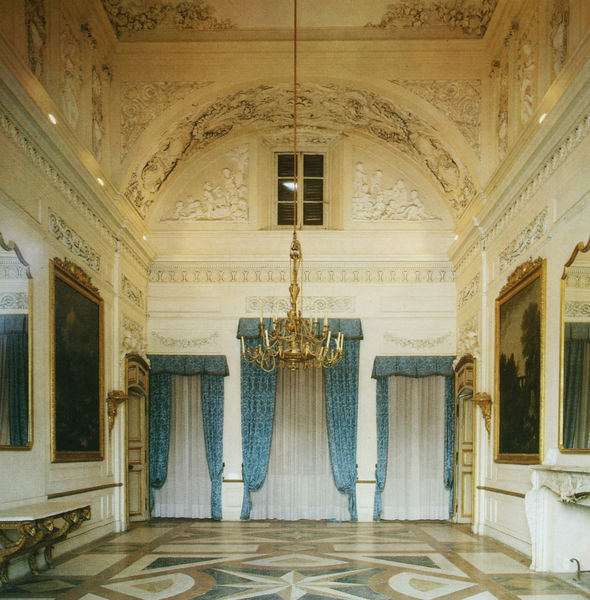
Titel: Sala Grande
Künstler: Ennemond-Alexandre Petitot
Standort: Colorno
Institution: Palazzo Ducale
Schlagwörter: blau, gemälde, schatten, weiß, gelb, ocker, braun, bunt, fenster, glas, licht, marmor, raum, tisch, tür, türkis, zimmer, schloss, beige, malerei, ornament, architektur, barock, rahmen, stein, bild, innenraum, möbel, spiegel, vorhang, spiegelung, boden, gold, interieur, stoff, decke, drei, girlande, kamin, rund, relief, bilder, ecke, kaminsims, bogen, türen, leer, bank, cremefarben, saal, figuren, rundbogen, thron, dekoration, gardine, gardinen, vorhänge, ornamente, bett, kerzen, kronleuchter, leuchter, lüster, stuck, hoch, halle, foto, fotografie, photographie, fussboden, bayern, palast, stern, seil, fliesen, mosaik, portraits, damast, photo, fries, villa, sims, gesims, farbfoto, residenz, simse, schlafgemach, konsolen, gerahmt, gips, aufnahme, fresco, gebälk, spätbarock, enfilade, blaur, oberlicht, decken, festsaal, gurtbogen, gemäde, chandelier, geälde, gewälbe, konsoltisch, kronleuter, ralief, üschen, enterieur, gewölbed, moaik, tallinn